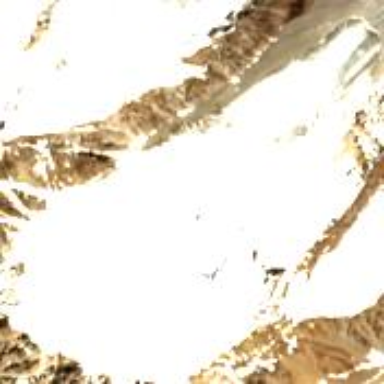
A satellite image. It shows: Majestic glacier in the distance.